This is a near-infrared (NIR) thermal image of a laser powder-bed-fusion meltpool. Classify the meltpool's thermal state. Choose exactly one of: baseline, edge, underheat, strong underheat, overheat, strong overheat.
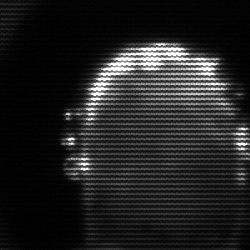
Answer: baseline